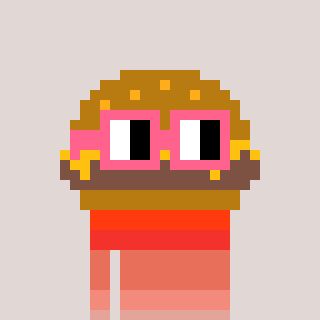
a pixel art character with square pink glasses, a burger-shaped head and a teal-colored body on a warm background